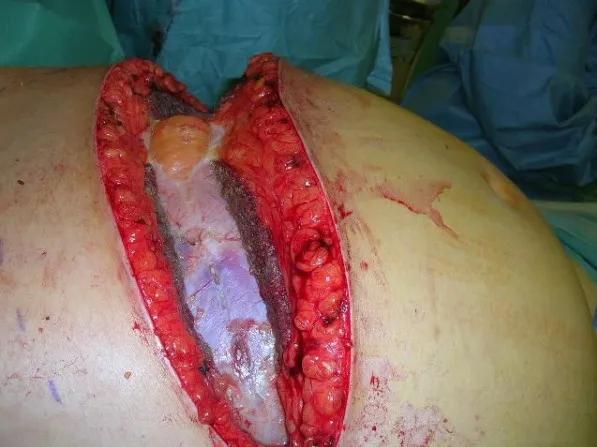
Transverse laparotomy incision. Seen from the patient's right side, a bilateral subcostal incision is being performed with posterior fascia still intact.
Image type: medical_photograph (other_medical_photograph)